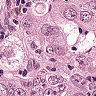
Metastatic tissue present: yes